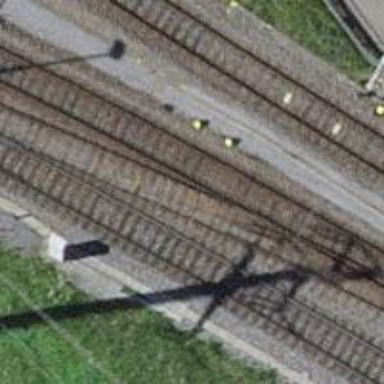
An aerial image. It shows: Railway track with contact line for electrification.